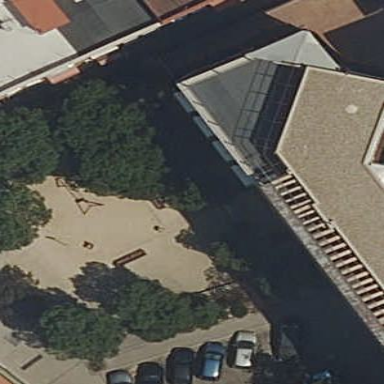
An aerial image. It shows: Playground area for leisure activities on the land.